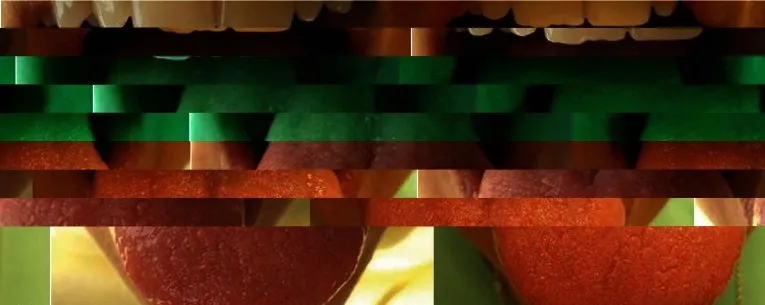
Generalized form of TLP on the tongue dorsum A) at initial examination and B) partially ameliorated 7 days later (#4).
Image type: medical_photograph (oral_photograph)